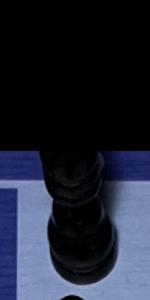
Label: Bishop_Black